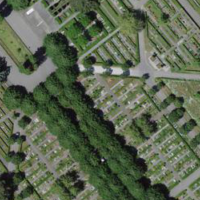
EUNIS habitat code: 53
Species observed at this site:
Cedrus deodara
Muehlenbeckia complexa
Cornus sanguinea